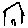
Label: house